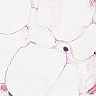
Metastatic tissue present: no